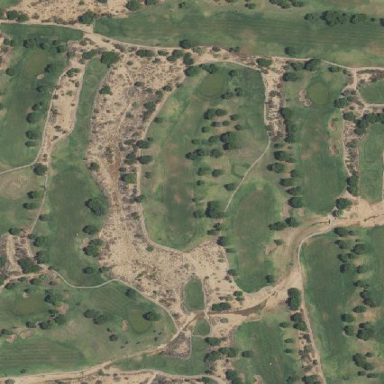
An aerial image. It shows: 18-hole golf course classified as leisure land.